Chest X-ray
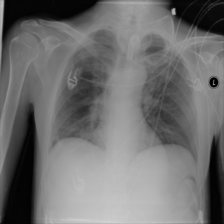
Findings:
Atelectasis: positive
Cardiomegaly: negative
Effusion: negative
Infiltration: negative
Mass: negative
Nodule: negative
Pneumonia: negative
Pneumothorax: negative
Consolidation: negative
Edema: negative
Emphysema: negative
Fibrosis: negative
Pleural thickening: negative
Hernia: negative